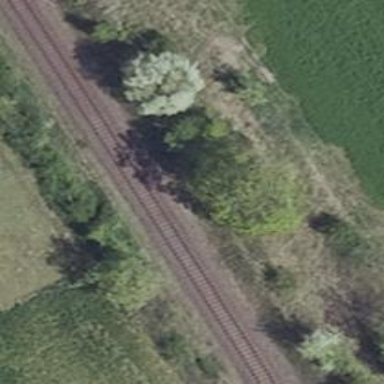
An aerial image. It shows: Railway signal.